Interaction volume radius: 10 \u00c5
Interaction volume height: 50 \u00c5
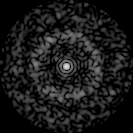
Disorder parameter: 0.8378